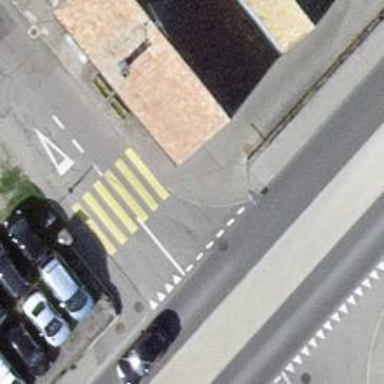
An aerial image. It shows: Zebra crossing on the road.